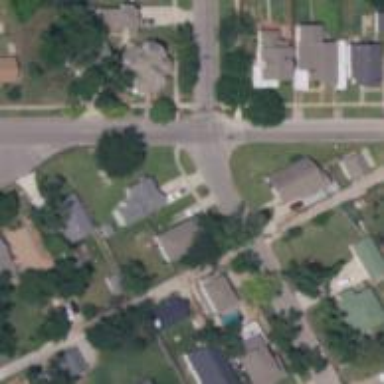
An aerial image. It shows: Residential road with sidewalk on the left.